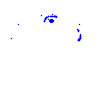
Particle: proton